Here is the raw acceleration-versus-time signal recorded on a bearing housing. Determine the bearing's health state. Answer with exactly one of: normal, inner_race, outer_race, ball.
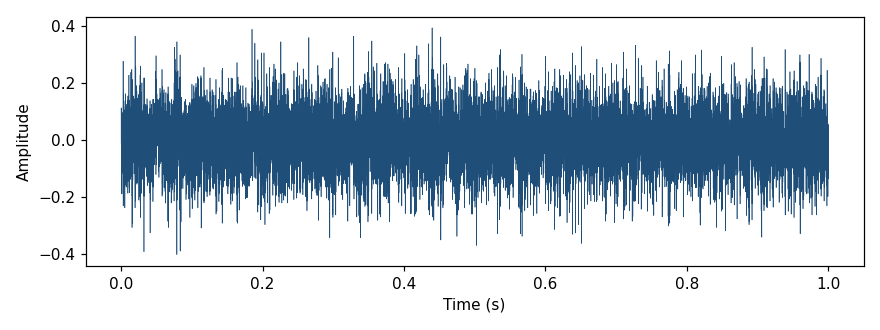
Answer: outer_race